Question: I'm trying to draw waves onto the sea, but I got no idea how to moves those from top to bottom. No matter what I change, they stay at the top of the picture.
Here's the code I'm using to draw the waves:
'''
Dimension d = getSize();
int x, y, winWidth = d.width, winHeight = d.height;
int halfHeight = 10;
int lastX = 0, lastY = halfHeight;
double trajectory = 2 * Math.PI;
double factor = trajectory / 100;
for (x = 1; x <= winWidth; x++) {
double sine = Math.sin (x * factor) * halfHeight;
y = halfHeight - (int)sine;
graafika.drawLine (x, y, lastX, lastY);
lastX = x; lastY = y;
}
'''
Here's a picture, how it looks at the moment.

Thanks for the help!
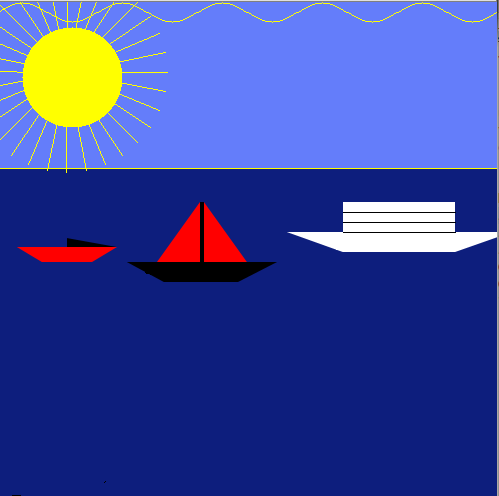
Answer: Use height?
'''
graafika.drawLine (x, y+winHeight-20, lastX, lastY+winHeight-20);
'''